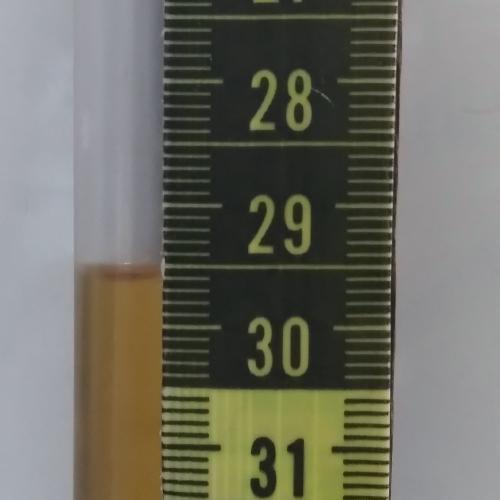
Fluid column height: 29.6 cm